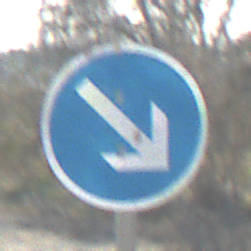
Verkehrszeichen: VorgeschriebeneVorbeifahrtRechts
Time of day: MorningAfternoon
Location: Outdoor (Suburban)
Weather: PartlyCloudy
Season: NotSpecified
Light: Natural